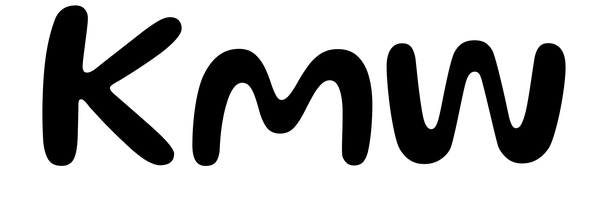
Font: Gluten_Regular